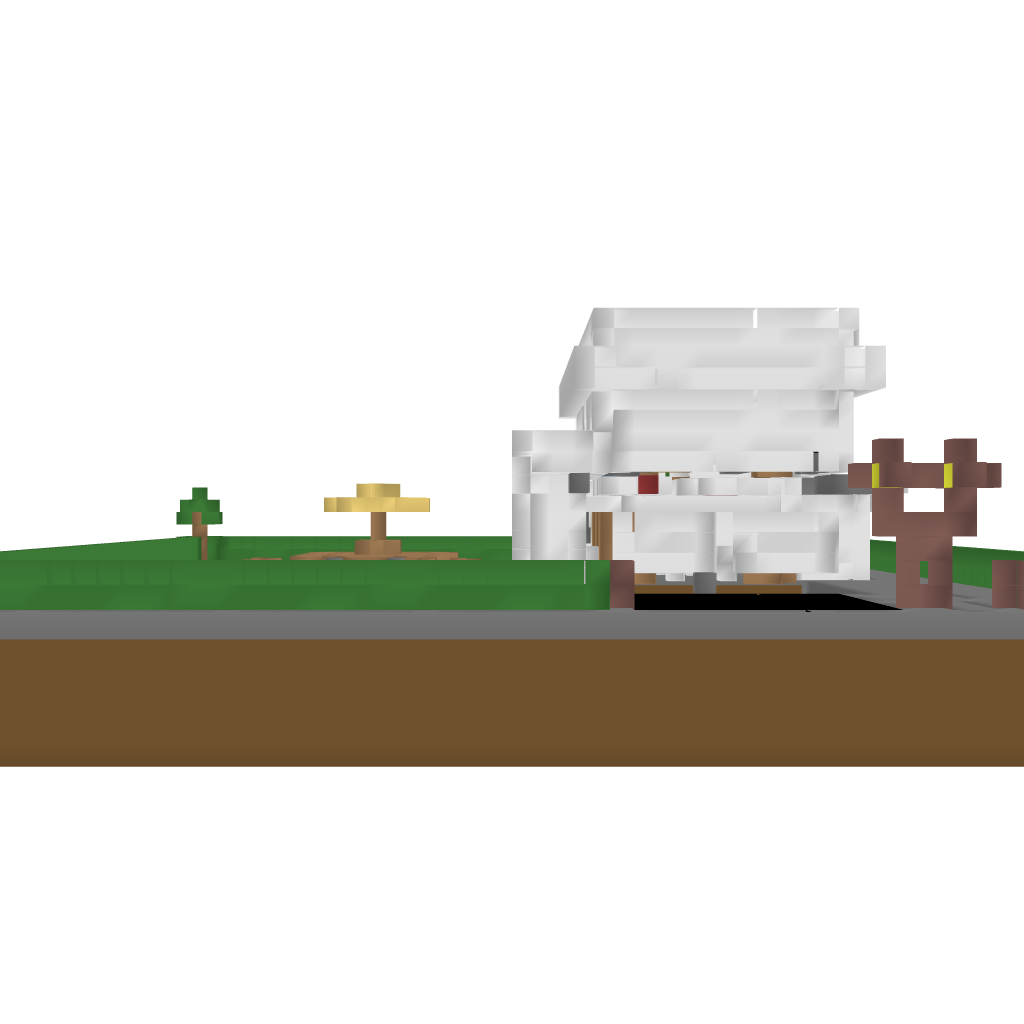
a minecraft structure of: Swimming pool house bad low quality